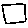
Label: square